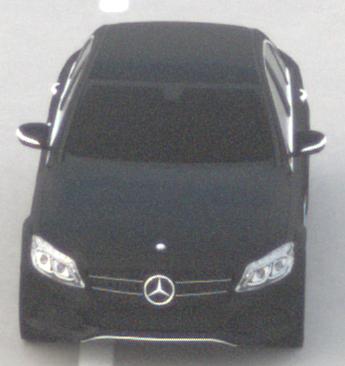
Make: Mercedes-Benz
Model: C 160
Detailed model: C-Class (205) Limousine
Model produced from: 2015/04
Model produced until: 2018/04
Doors: 4
Color: black
Road condition: dry road
Daytime: morning or afternoon
Contrast: low contrast